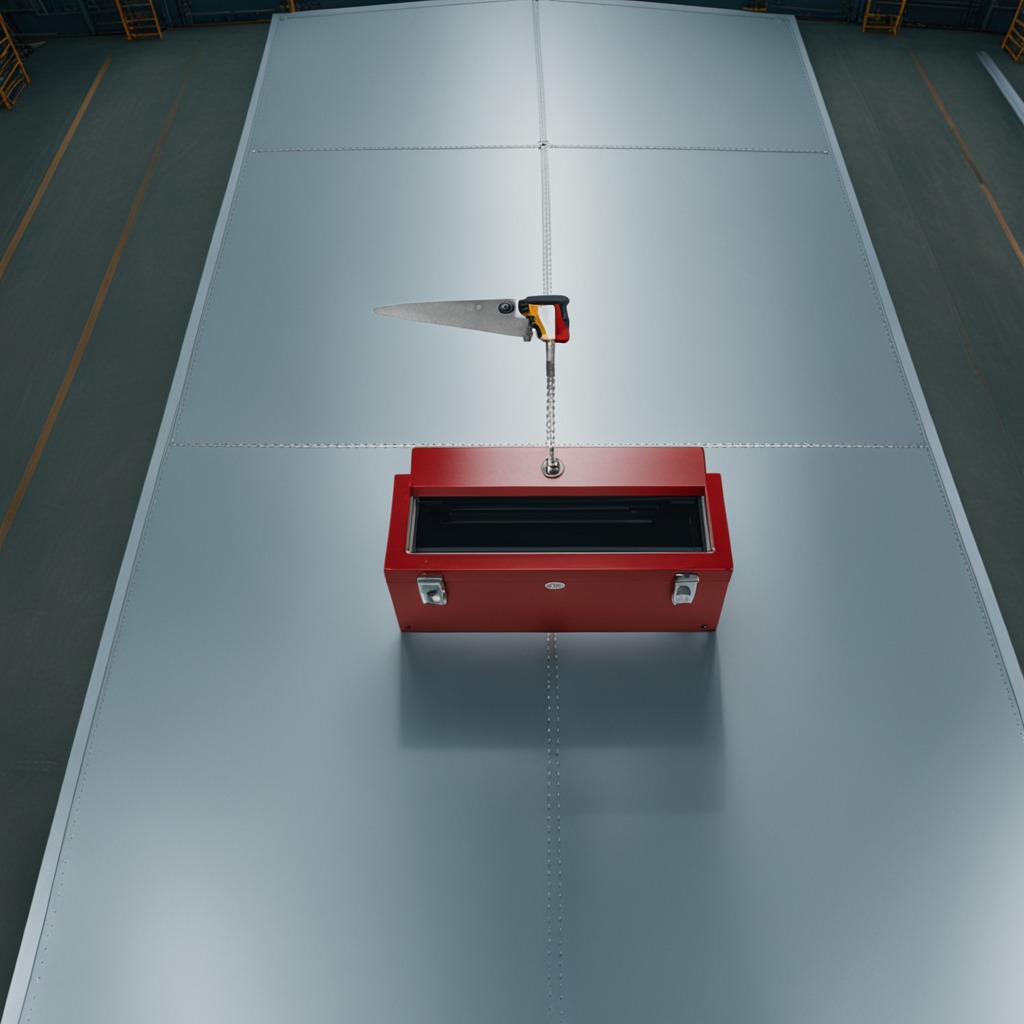
A metal saw lies on the surface of the toolbox in the airplane hangar workshop.